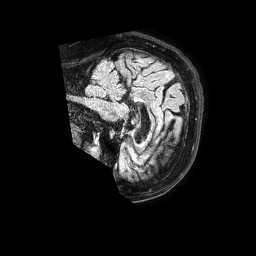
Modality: FLAIR
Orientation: sagittal
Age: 75
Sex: female
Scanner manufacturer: philips
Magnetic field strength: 1.5 T
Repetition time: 4.8 s
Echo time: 0.3 s